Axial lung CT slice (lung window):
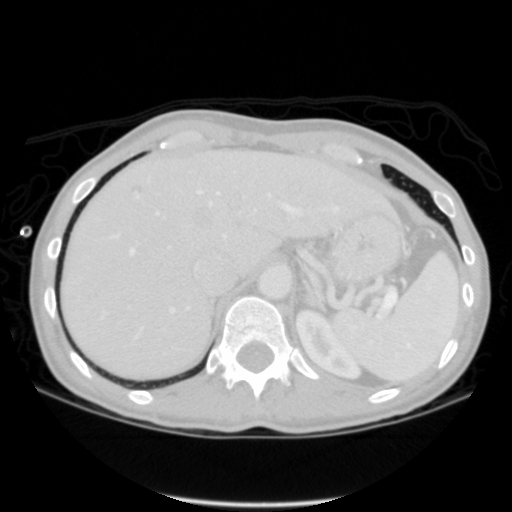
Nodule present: no